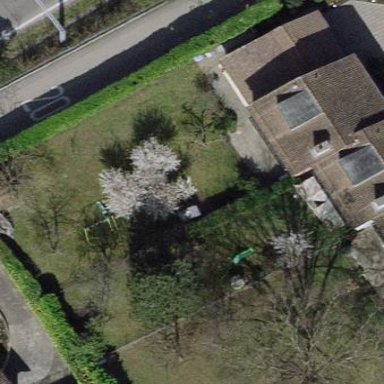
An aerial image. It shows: Garden surrounded by fence.